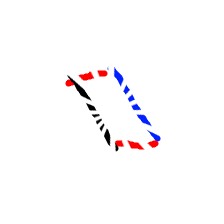
Shape: parallelogram